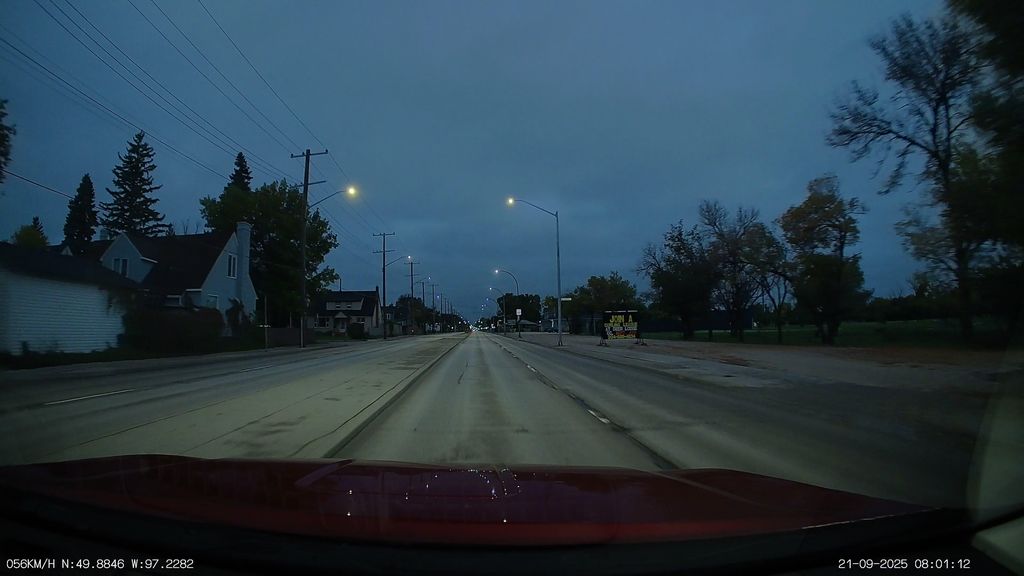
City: winnipeg